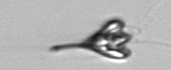
Label: Pyramimonas_longicauda